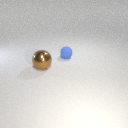
large brown metal sphere in front of small blue rubber sphere